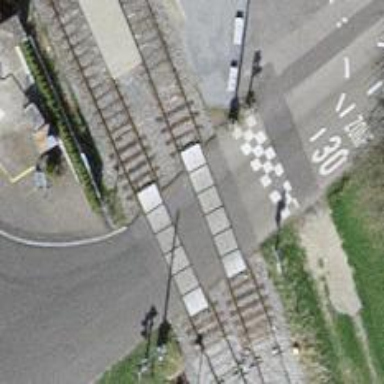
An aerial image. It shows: Level crossing along the railway.